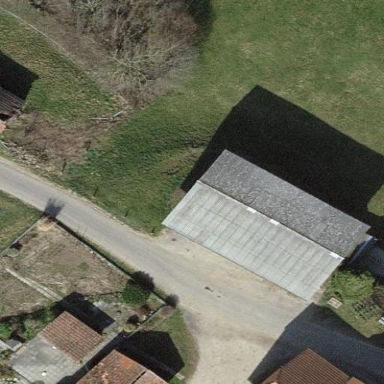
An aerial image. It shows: Barn.